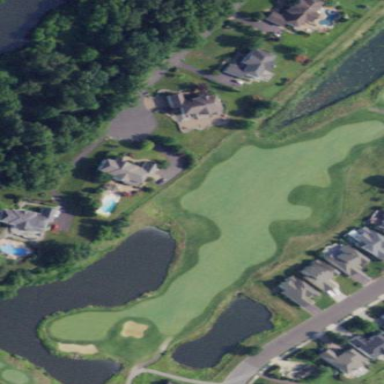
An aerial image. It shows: Area with grass used as rough in golf course.